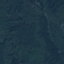
Land use / land cover: Forest